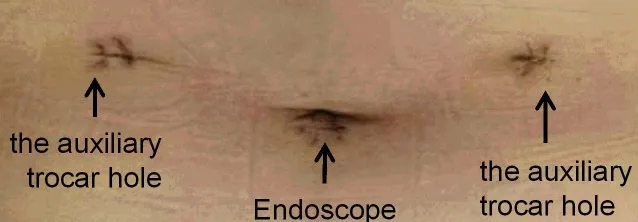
Port setup.
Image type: medical_photograph (other_medical_photograph)